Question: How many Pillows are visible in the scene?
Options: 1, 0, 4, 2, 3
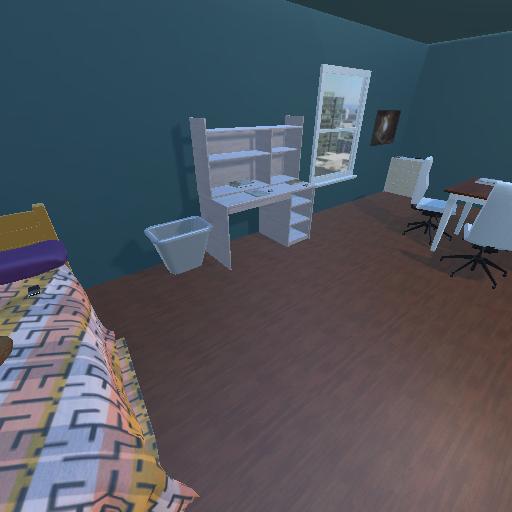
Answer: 1